Field crop: tomato
Growth stage: 2
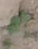
Species: solanum